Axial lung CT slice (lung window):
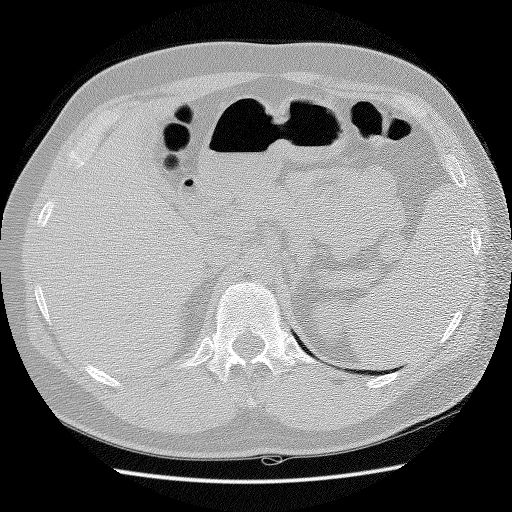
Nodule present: no